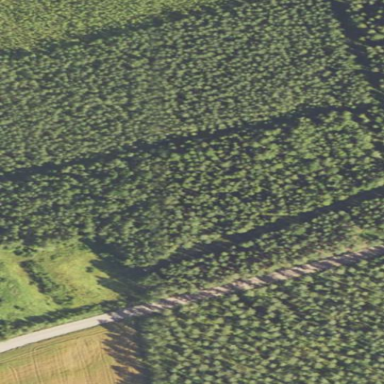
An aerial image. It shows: Forest area.